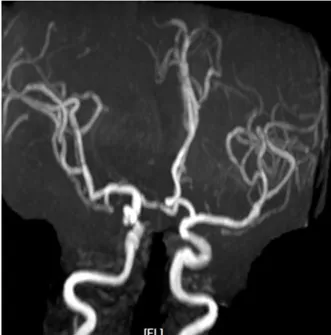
The imaging examinations before CIE. (B) MRA detected the aneurysm in the communicating segment of the right ICA.
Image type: radiology (mri)